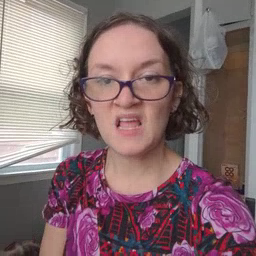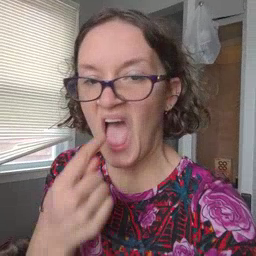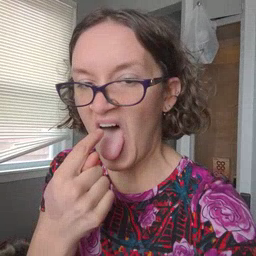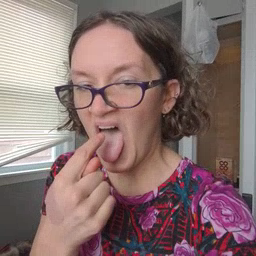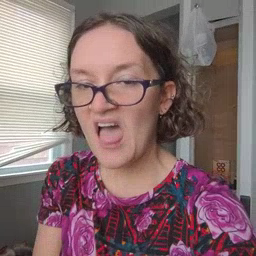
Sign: yucky